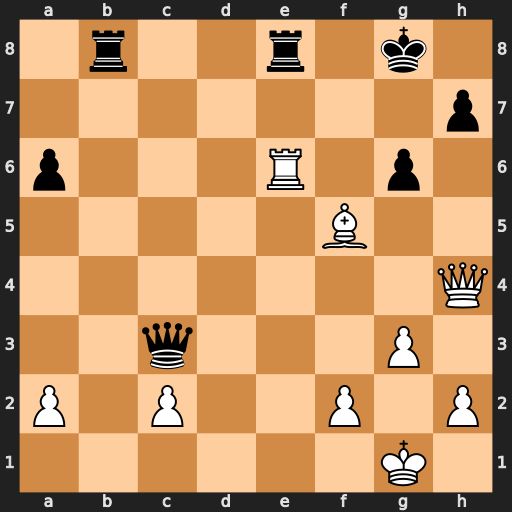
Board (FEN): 1r2r1k1/7p/p3R1p1/5B2/7Q/2q3P1/P1P2P1P/6K1
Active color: w
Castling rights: -
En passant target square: -
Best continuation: Bxg6 Qa1+ Kg2 hxg6 Rxg6+